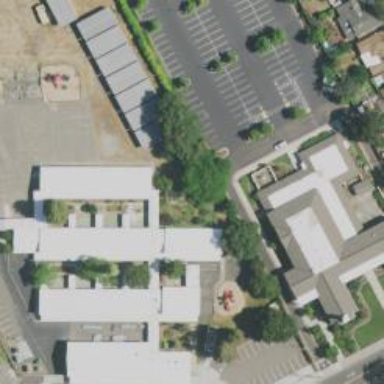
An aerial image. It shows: School.